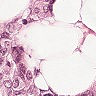
Metastatic tissue present: yes